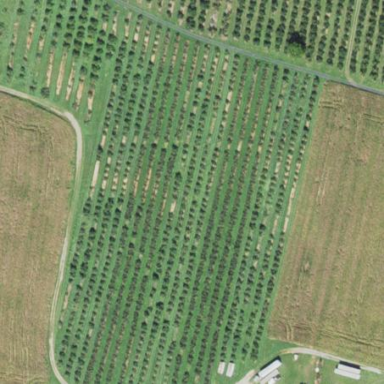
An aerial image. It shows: Orchard.